Interaction volume radius: 5 \u00c5
Interaction volume height: 20 \u00c5
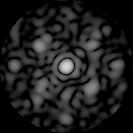
Disorder parameter: 0.5951